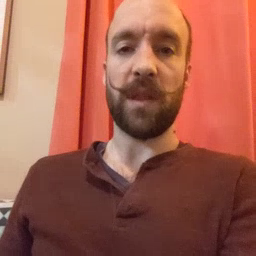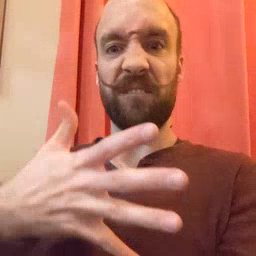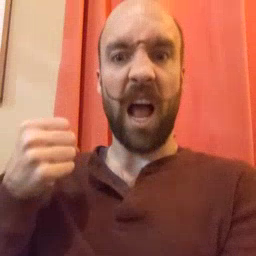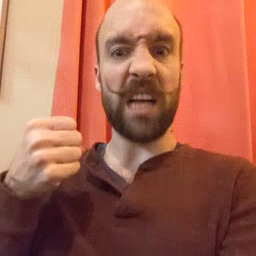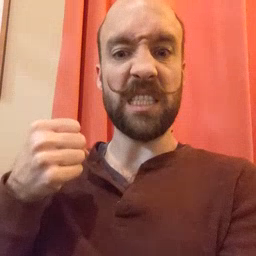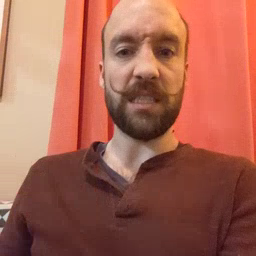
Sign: fast